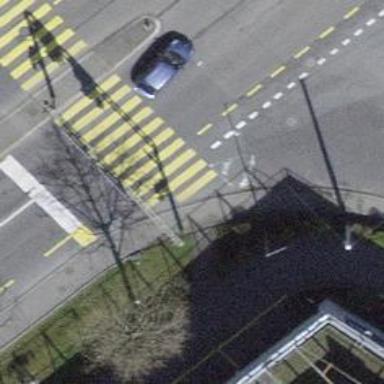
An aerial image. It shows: Crossing with traffic signals.